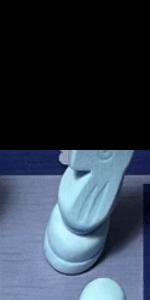
Label: Knight_White